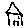
Label: house